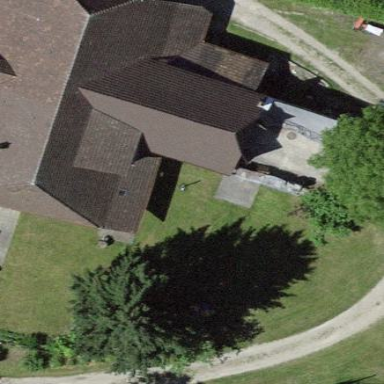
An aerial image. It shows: Farm building.